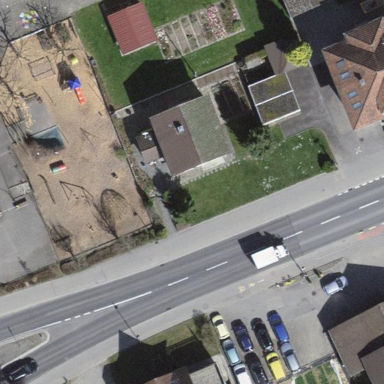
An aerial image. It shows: Playground area for leisure land.